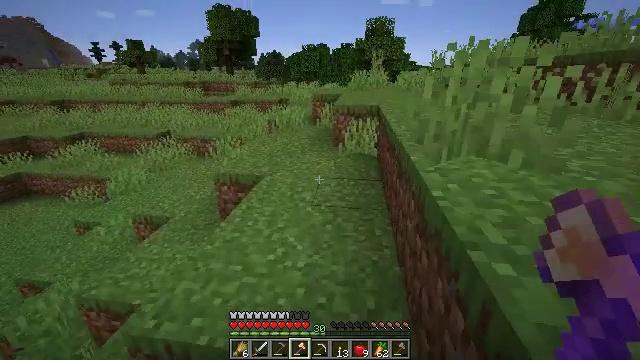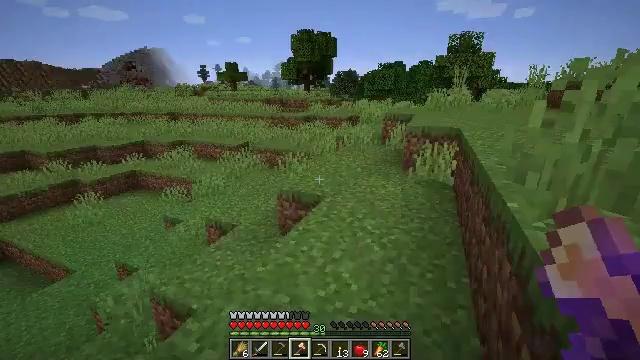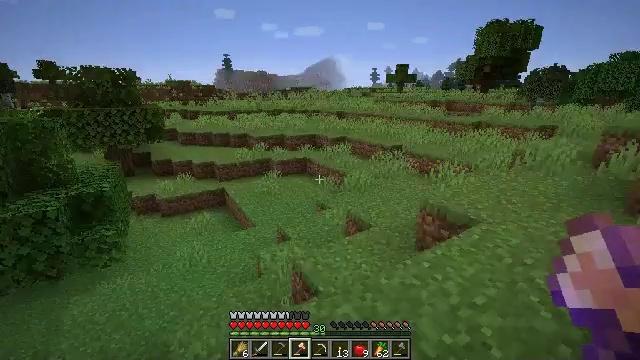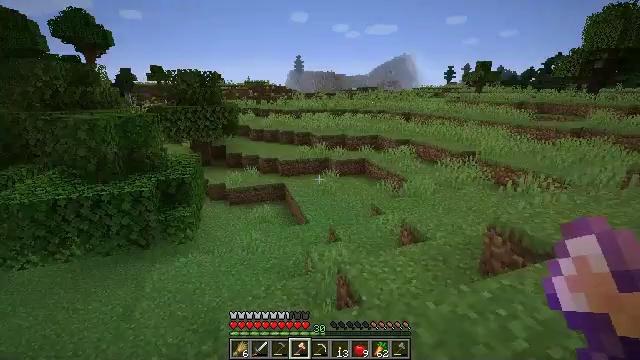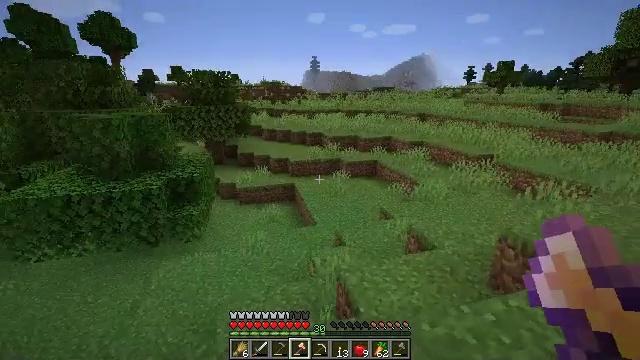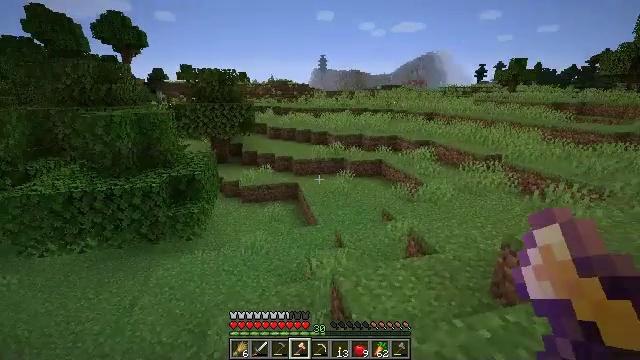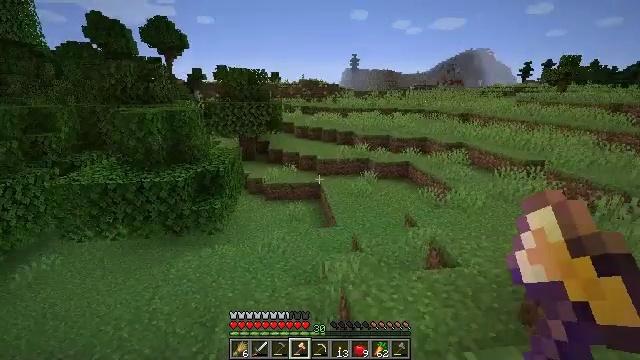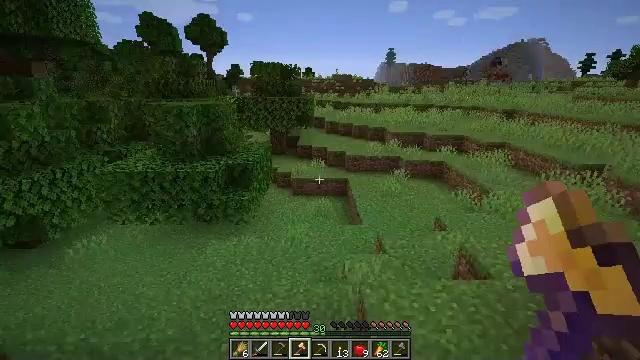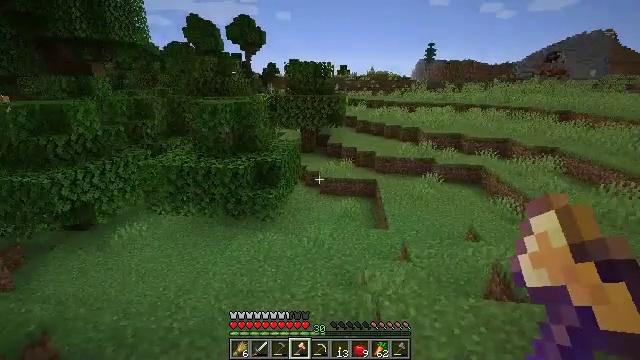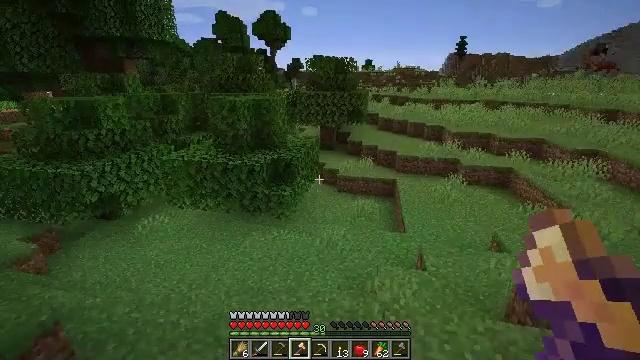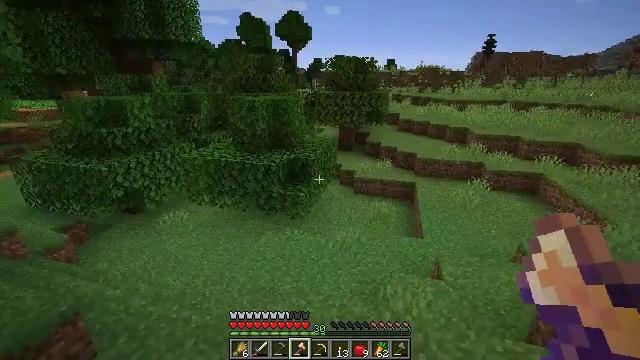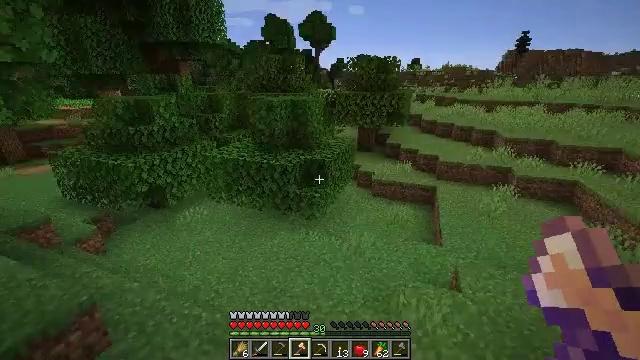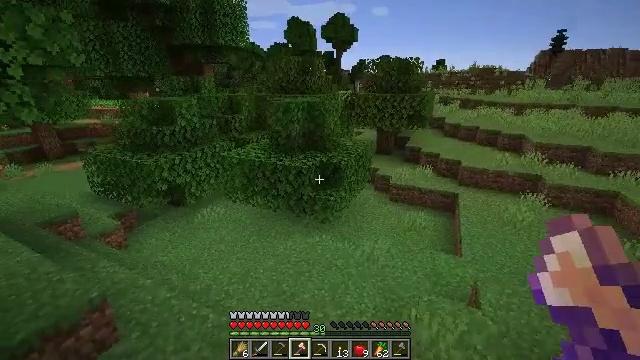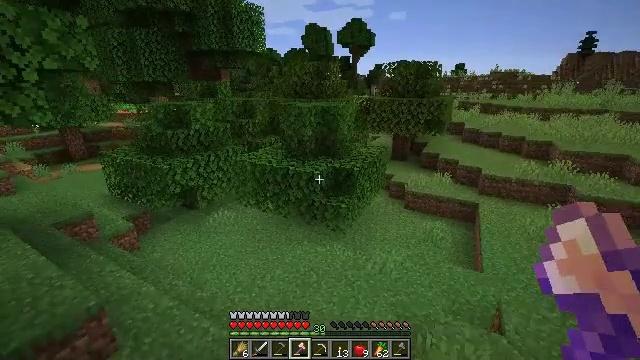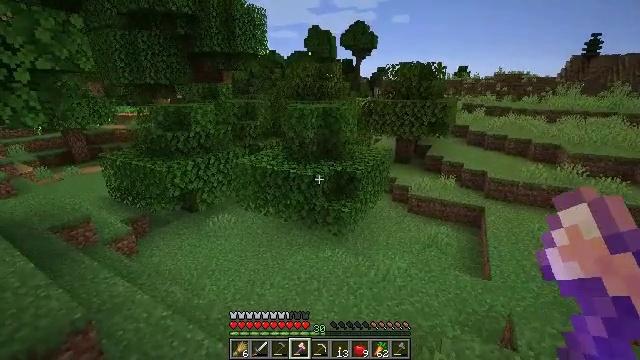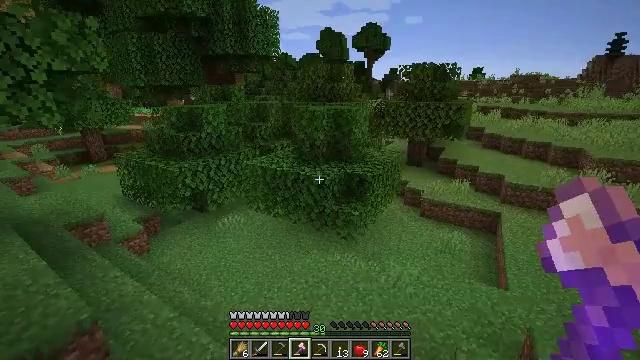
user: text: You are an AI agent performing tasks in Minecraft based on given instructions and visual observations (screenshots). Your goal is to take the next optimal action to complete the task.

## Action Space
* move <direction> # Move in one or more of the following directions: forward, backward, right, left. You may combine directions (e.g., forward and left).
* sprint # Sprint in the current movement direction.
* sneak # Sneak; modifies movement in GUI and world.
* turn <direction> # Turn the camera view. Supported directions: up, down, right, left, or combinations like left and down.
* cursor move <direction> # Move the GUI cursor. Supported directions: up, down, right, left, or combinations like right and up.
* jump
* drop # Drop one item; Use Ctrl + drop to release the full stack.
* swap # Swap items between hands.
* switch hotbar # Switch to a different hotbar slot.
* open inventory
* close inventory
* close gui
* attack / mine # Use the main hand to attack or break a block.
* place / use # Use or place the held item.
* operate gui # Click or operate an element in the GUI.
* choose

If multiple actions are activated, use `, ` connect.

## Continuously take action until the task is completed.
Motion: motion action
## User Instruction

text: Chop down the oak log.
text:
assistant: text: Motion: move forward, turn left and up
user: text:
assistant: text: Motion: move forward and move right, turn left
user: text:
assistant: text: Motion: move forward and move right, turn left
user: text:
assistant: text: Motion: move forward and move right, turn left
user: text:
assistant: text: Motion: move forward and move right, turn left
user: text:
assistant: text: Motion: move forward and move right, turn left
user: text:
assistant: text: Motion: move forward and move right, turn left
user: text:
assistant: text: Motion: move forward and move right, turn left
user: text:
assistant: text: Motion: move forward and move right, turn left
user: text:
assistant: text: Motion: move forward and move right, turn left
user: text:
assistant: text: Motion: move forward and move right, turn left
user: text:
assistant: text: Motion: move forward, turn left
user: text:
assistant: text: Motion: move forward, turn left
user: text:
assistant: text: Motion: move forward
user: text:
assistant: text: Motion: move forward, turn left
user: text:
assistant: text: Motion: move forward, turn left
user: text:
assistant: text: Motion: move forward
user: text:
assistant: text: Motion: move forward
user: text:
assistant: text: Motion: move forward
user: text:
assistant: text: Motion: move forward
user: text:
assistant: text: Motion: move forward
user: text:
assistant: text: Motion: move forward
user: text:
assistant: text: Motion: move forward
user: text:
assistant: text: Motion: move forward
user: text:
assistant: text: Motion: move forward, turn left and up
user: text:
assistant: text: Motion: move forward, turn left and up
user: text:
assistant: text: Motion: move forward, turn left and up
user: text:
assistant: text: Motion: move forward
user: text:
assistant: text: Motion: move forward
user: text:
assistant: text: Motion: move forward, turn left